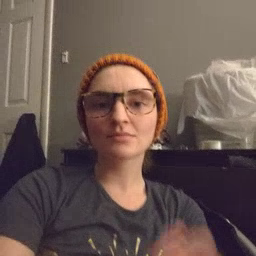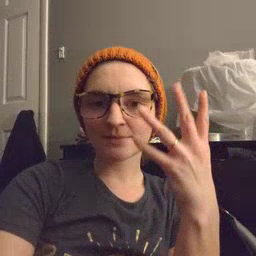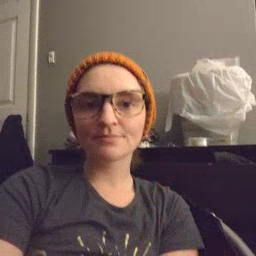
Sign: sun